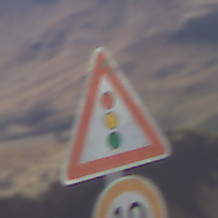
Verkehrszeichen: Lichtzeichenanlage
Zusatzzeichen unten: Geschwindigkeit10
Umgebung: Outdoor, Nature
Tageszeit: MorningAfternoon
Wetter: Clear
Licht: Natural
Jahreszeit: NotSpecified
Kontrast: HighContrast